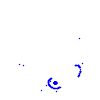
Particle: kaon